Question: How do I build the following navigation menu using jQuery/JSON only ?

My JSON is as follows;
'''
{
"general":{
"logo":"assets/images/logo.png",
"name" : "Company Name"
},
"navigation":[
{
"title":"Home",
"link":"index.html"
},
{
"title":"Products",
"link":"product.html",
"subnav":[
{
"title":"Webapps",
"link":"products/w.html"
},
{
"title":"Mobile Apps",
"link":"products/m.html"
}
]
}
]
}
'''
I would avoid anything other than jQuery.
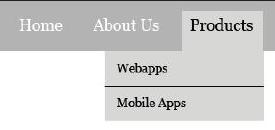
Answer: if your problem is just traversing the json..this may help.
'''
for (i in jar.navigation) {
alert(jar.navigation[i].title);
var hassub = (jar.navigation[i].subnav != null);
if (hassub) {
for (j in jar.navigation[i].subnav) {
alert(jar.navigation[i].subnav[j].title);
}}
}
'''